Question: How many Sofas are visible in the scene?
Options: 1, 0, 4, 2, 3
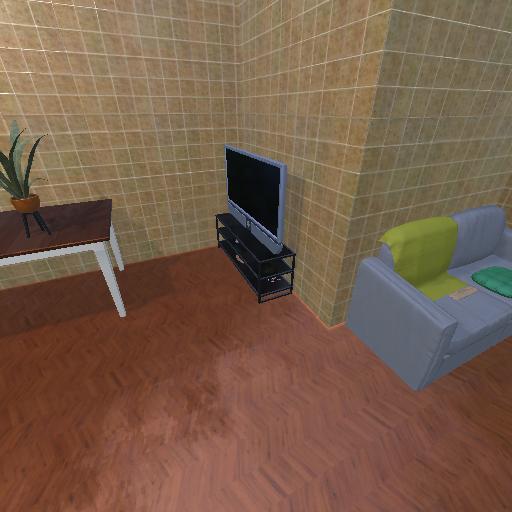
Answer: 1